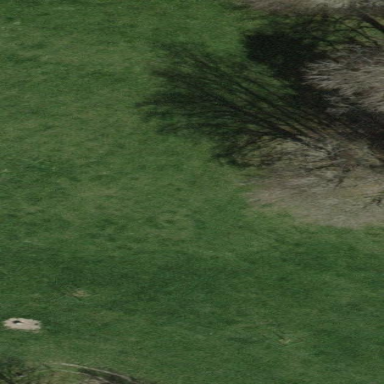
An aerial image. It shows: Beautiful meadow.